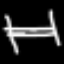
Label: bed